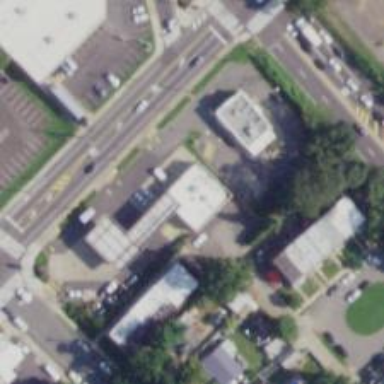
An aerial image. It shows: Convenience shop.